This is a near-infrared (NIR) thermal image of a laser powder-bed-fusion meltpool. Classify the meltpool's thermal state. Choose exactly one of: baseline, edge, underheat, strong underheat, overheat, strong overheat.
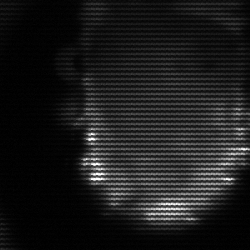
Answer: baseline